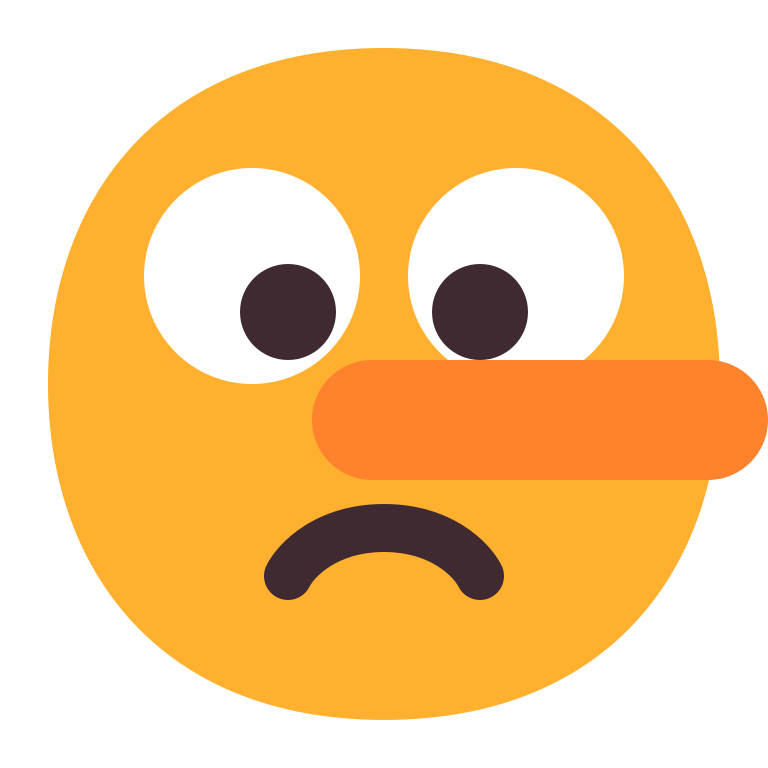
lying face flat